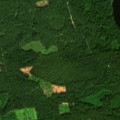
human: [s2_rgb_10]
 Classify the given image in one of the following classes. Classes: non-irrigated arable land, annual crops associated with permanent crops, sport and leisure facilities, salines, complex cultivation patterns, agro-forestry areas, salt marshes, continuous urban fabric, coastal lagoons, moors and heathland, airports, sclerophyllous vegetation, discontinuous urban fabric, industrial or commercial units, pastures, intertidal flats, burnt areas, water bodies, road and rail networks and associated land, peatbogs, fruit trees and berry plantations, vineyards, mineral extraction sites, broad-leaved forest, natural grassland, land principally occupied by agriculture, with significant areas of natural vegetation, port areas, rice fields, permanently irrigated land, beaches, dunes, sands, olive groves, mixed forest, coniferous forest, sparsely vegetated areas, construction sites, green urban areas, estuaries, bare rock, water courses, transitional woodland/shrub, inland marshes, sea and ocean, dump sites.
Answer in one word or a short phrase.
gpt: coniferous forest, mixed forest, water bodies